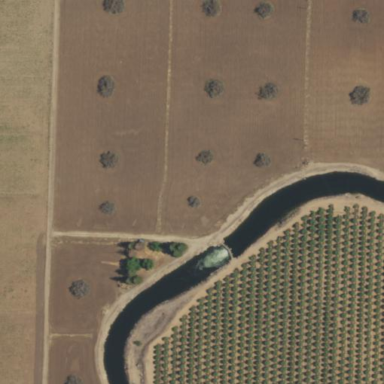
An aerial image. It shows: Almond orchard with rows of almond trees.